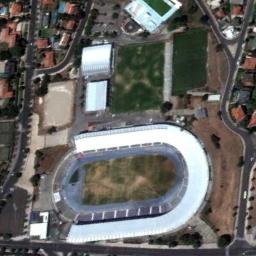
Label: stadium